\textbf{19. 已知$\triangle ABC$顶点$A(3,0)$、$B(-1,-3)$、$C(1,1)$，边$AB$上的高为$CE$且垂足为$E$.}

\vspace{0.3cm}
\noindent\textbf{(1) 求边$BC$上中线$AD$所在的直线方程；}
\noindent\textbf{(2) 求点$E$的坐标．}
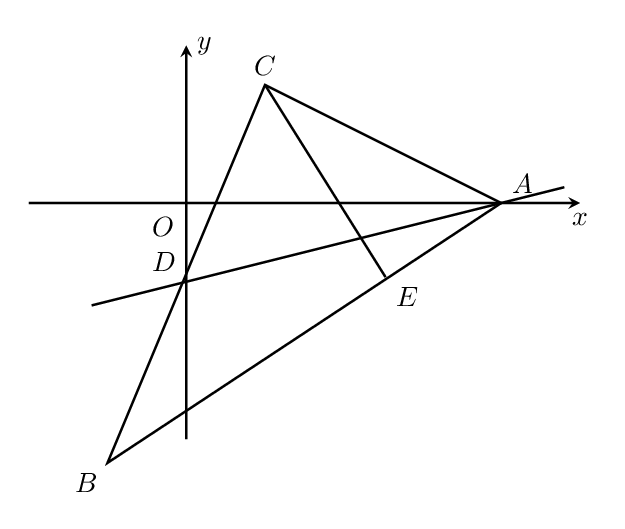
【解答】
\vspace{0.5cm}
\noindent\textbf{【答案】(1) $x-3y-3=0$}
\noindent\textbf{(2) $\left(\dfrac{11}{5},-\dfrac{3}{5}\right)$}

\vspace{0.5cm}
\noindent\textbf{【分析】(1) 求得$D$点坐标，根据两点式求得$AD$的方程；}
\noindent\textbf{(2) 根据$CE\perp AB$求得$E$点的坐标.}

\vspace{0.5cm}
\noindent\textbf{【解析】(1) $D\left(\dfrac{-1+1}{2},\dfrac{-3+1}{2}\right)$，即$D(0,-1)$，}
\noindent\textbf{所以直线$AD$的方程为$\dfrac{y+1}{0+1}=\dfrac{x-0}{3-0}$，$3y+3=x$，即$x-3y-3=0$.}

\vspace{0.3cm}
\noindent\textbf{(2) 直线$AB$的方程为$\dfrac{y-0}{-3-0}=\dfrac{x-3}{-1-3}$，$-4y=-3x+9$，即$3x-4y-9=0$，}
\noindent\textbf{设$E\left(a,\dfrac{3a-9}{4}\right)$，}
\noindent\textbf{依题意$CE\perp AB$，}
\noindent\textbf{所以$\dfrac{\dfrac{3a-9}{4}-1}{a-1}\cdot\dfrac{3}{4}=-1$，$\dfrac{\dfrac{3a-9}{4}-1}{a-1}=-\dfrac{4}{3}$，}
\noindent\textbf{$a=\dfrac{11}{5}$，$\dfrac{3a-9}{4}=-\dfrac{3}{5}$，}
\noindent\textbf{即$E\left(\dfrac{11}{5},-\dfrac{3}{5}\right)$.}